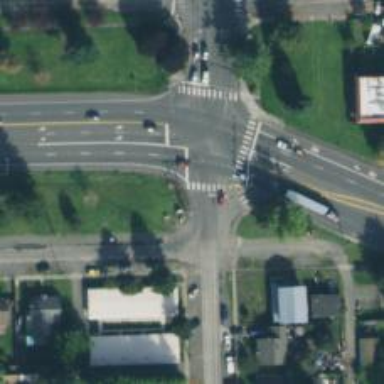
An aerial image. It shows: Primary highway intersecting roundabout.